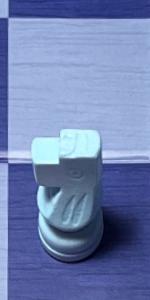
Label: Knight_White